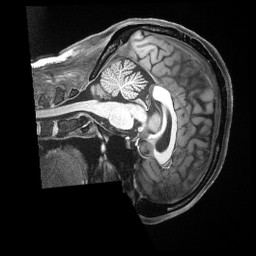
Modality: T1w
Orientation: sagittal
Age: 44
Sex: female
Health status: ill
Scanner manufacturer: siemens
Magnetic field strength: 3 T
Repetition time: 2.5 s
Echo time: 0.00181 s